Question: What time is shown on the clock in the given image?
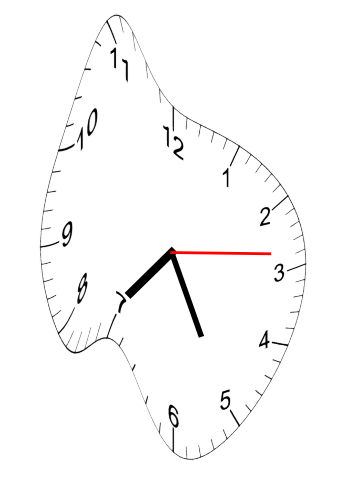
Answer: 07:25:14